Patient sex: F
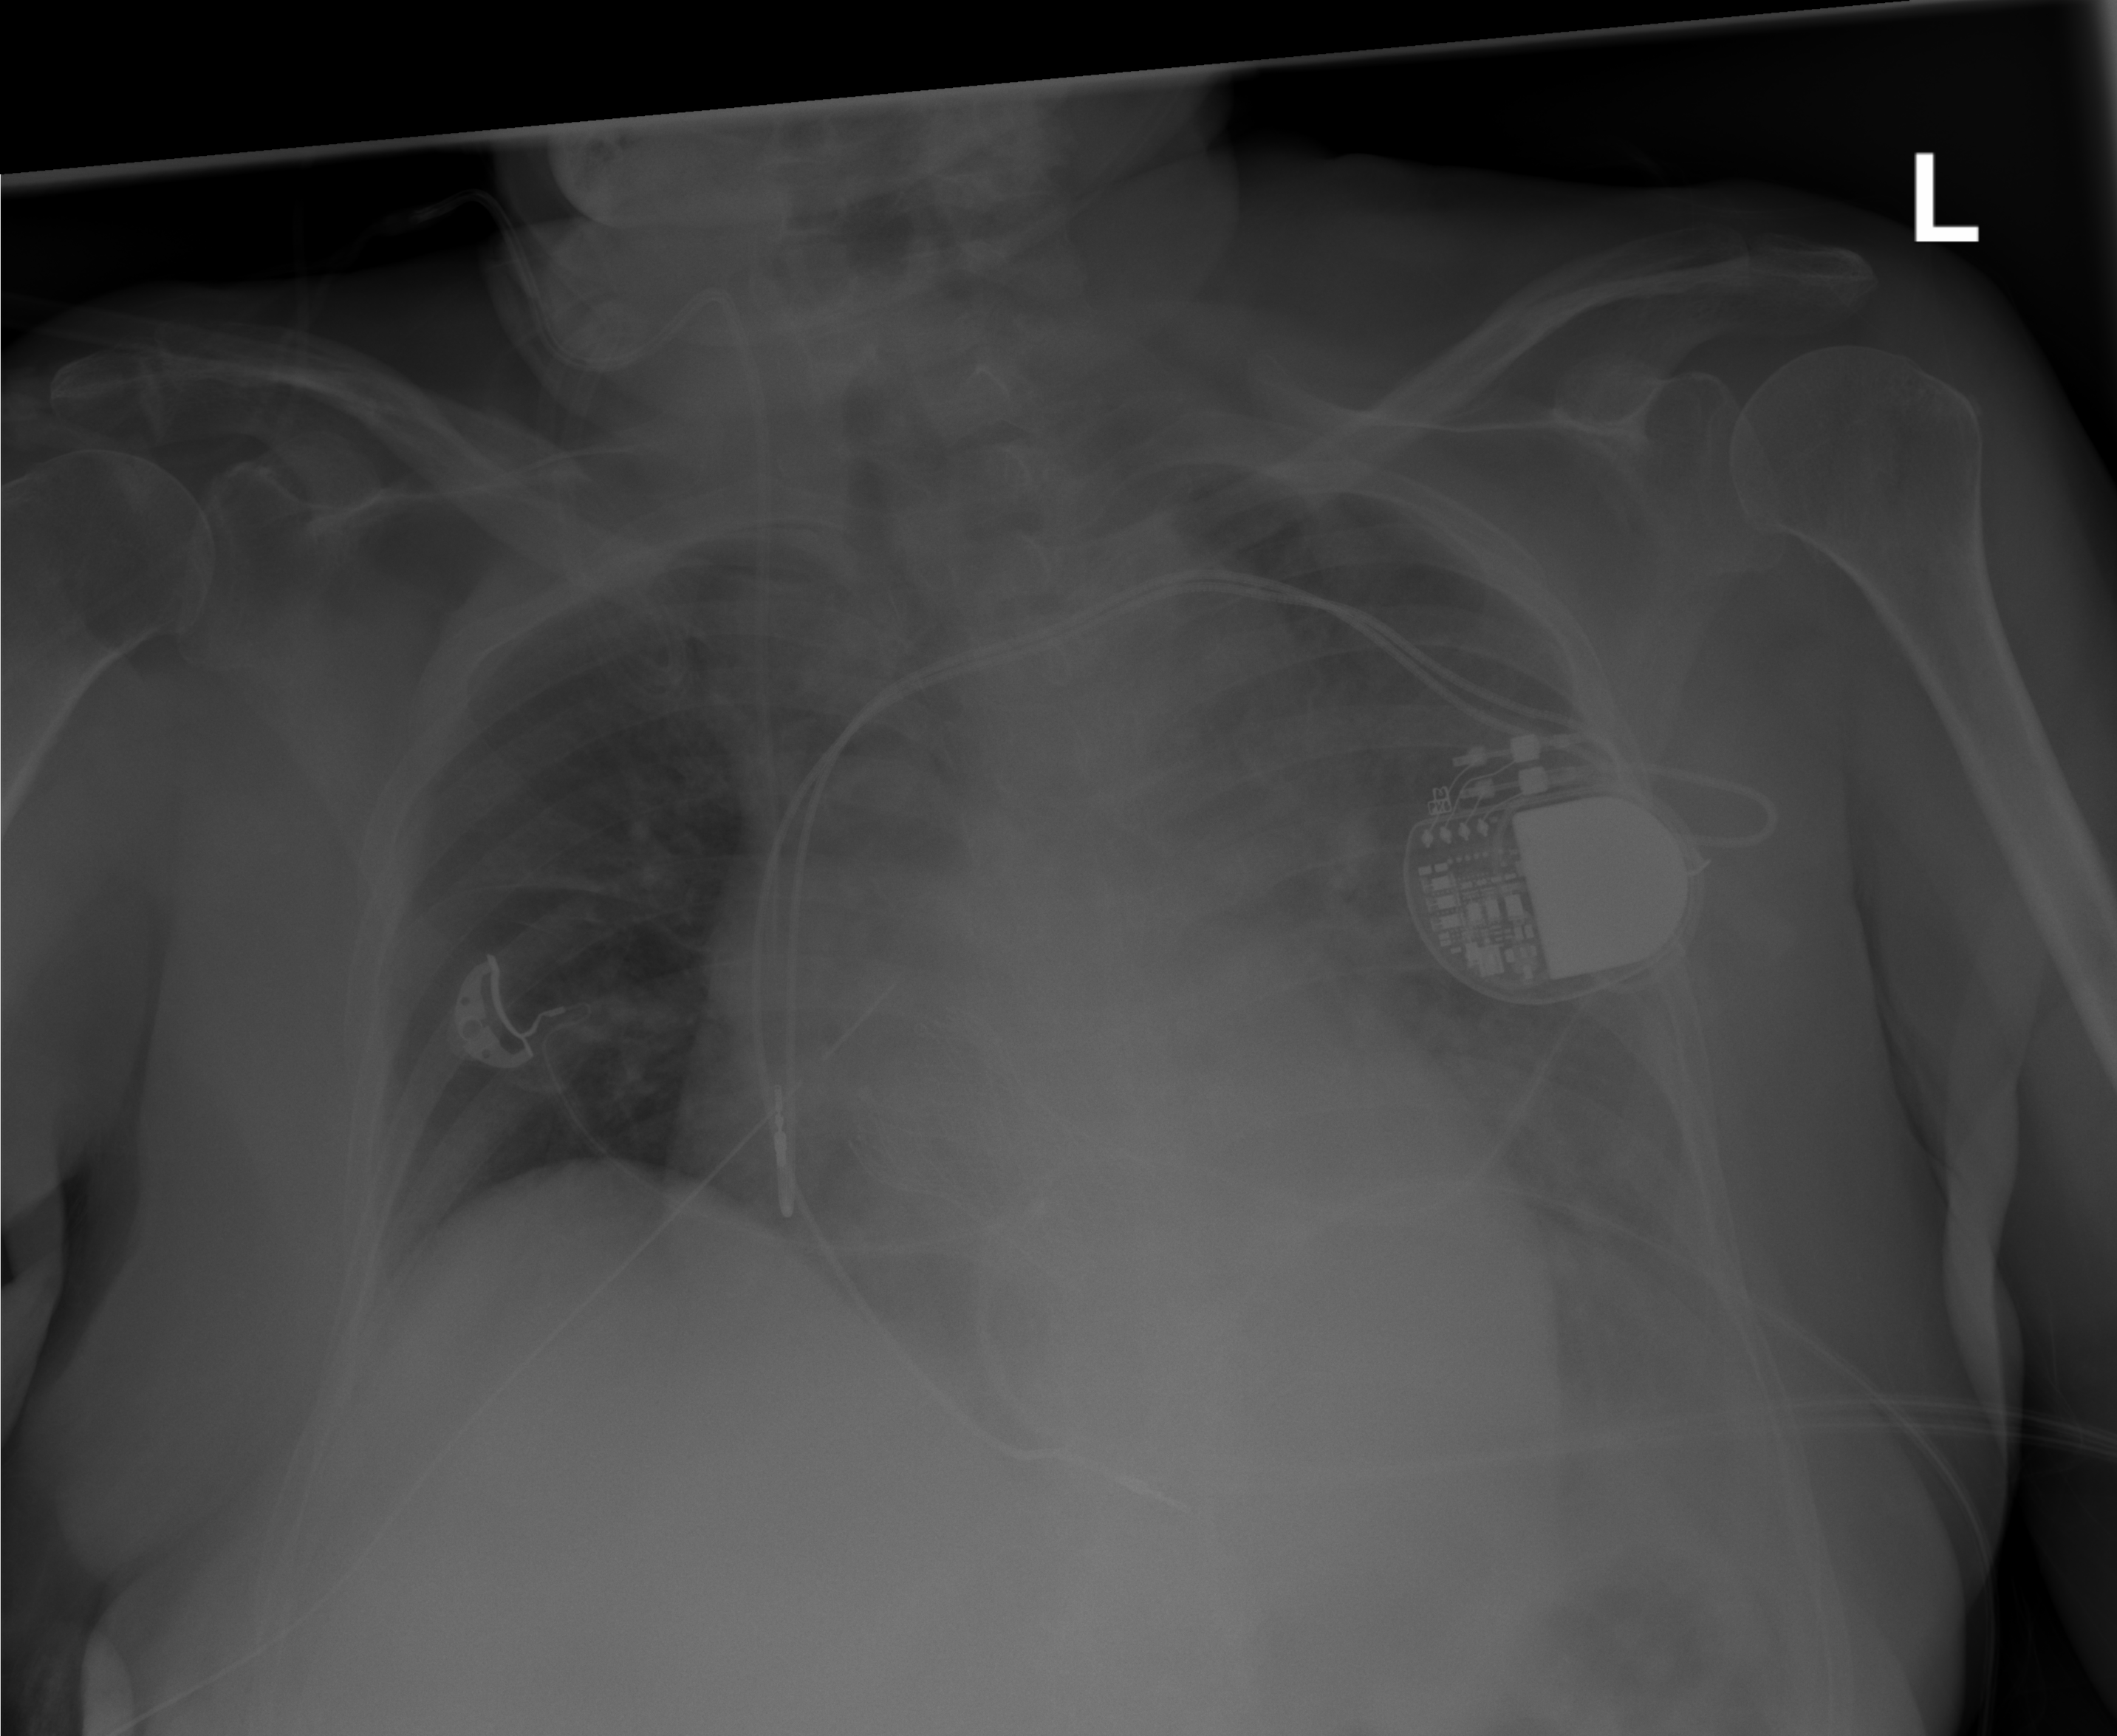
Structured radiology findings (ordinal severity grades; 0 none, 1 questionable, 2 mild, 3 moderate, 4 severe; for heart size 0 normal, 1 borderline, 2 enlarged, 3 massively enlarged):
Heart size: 2
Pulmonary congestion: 0
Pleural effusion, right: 0
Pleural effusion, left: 2
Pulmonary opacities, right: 0
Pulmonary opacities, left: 2
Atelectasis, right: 2
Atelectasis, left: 2